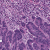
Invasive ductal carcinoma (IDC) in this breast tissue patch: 1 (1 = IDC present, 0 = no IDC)